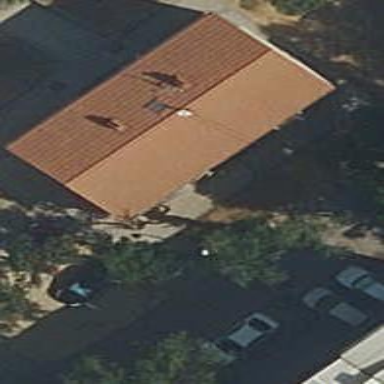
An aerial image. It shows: Apartment building with hipped roof.